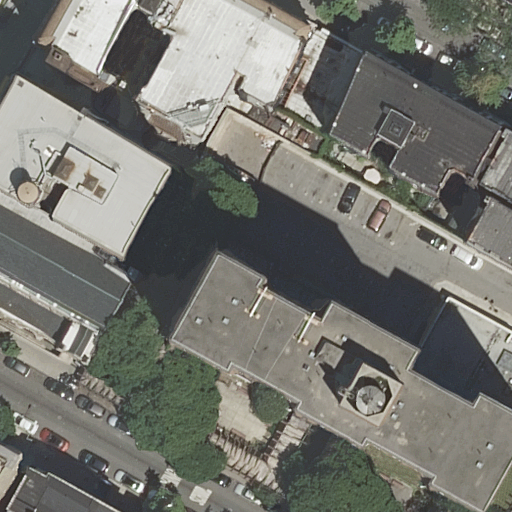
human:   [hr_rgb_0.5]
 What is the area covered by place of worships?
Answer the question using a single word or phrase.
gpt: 440m2

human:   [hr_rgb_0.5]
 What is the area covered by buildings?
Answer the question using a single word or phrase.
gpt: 3406m2

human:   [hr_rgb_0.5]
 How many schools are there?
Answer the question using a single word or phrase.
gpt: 1

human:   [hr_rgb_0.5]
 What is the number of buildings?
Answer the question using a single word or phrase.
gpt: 10

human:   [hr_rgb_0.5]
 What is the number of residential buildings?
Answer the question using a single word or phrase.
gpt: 10

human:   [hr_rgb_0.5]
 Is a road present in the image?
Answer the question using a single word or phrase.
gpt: yes

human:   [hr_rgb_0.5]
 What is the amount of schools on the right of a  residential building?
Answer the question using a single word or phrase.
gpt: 1

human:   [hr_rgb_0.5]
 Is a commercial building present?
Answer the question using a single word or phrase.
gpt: no

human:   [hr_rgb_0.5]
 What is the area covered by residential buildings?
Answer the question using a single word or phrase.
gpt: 3406m2

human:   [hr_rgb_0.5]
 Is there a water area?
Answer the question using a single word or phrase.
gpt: no

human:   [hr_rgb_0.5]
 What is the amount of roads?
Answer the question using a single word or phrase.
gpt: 3

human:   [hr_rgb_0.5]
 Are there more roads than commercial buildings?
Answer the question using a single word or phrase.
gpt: yes

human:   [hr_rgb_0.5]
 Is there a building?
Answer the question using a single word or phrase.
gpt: yes

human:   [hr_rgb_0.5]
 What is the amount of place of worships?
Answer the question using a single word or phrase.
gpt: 2

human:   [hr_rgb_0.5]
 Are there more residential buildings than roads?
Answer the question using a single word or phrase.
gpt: yes

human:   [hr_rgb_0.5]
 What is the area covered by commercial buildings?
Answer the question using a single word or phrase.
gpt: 0m2

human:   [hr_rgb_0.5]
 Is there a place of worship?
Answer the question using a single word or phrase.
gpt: yes

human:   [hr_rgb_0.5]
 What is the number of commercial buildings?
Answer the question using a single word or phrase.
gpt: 0

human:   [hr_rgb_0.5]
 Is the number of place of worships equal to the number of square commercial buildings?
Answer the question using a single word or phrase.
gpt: no

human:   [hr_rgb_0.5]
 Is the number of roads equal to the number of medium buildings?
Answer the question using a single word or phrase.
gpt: no

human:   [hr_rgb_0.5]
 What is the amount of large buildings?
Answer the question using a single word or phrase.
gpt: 1

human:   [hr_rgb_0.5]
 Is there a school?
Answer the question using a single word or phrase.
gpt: yes

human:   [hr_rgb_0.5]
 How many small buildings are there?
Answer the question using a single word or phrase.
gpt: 2

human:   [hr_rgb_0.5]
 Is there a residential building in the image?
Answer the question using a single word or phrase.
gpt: yes

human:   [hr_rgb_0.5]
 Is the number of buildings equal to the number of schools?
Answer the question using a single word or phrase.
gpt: no

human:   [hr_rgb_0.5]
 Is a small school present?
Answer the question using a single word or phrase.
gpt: no

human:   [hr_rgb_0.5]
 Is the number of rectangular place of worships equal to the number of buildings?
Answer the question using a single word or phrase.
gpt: no

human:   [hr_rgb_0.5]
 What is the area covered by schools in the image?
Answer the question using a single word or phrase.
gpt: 190m2

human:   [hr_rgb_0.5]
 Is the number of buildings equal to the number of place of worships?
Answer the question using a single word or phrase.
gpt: no

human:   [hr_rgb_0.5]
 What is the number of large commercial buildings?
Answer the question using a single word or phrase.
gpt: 0

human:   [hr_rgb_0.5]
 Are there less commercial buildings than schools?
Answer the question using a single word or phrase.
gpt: yes

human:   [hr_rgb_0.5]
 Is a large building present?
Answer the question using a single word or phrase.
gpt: yes

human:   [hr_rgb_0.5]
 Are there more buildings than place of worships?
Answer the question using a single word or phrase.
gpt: yes

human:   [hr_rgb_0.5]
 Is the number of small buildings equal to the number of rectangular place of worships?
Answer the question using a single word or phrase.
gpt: yes

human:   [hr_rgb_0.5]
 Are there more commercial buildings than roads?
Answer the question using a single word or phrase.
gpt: no

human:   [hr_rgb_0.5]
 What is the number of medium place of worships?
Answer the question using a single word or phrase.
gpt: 2

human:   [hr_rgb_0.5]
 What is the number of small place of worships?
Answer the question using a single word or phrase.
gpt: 0

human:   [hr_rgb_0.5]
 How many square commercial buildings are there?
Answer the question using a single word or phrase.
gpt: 0

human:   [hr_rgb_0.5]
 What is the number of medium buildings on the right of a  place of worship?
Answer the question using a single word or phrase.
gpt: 4

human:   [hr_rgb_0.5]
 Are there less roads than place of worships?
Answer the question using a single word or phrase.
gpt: no

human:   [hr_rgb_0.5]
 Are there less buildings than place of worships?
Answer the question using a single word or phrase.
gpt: no

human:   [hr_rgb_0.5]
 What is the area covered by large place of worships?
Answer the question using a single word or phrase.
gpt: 0m2

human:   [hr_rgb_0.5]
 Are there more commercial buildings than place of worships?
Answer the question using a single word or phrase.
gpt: no

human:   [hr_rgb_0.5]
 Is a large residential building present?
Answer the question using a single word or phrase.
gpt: yes

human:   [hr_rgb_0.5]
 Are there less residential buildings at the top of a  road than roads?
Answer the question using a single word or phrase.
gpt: no

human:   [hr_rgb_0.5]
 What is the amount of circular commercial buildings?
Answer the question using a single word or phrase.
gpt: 0

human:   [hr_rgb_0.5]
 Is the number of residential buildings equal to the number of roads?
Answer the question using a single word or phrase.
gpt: no

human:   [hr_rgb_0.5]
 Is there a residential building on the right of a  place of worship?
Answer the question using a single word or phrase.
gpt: yes

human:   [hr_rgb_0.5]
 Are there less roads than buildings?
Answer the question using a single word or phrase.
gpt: yes

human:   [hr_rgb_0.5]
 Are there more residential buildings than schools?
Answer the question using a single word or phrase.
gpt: yes

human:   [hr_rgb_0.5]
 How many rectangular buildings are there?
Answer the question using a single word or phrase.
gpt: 5

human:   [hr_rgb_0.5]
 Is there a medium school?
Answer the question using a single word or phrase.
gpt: yes

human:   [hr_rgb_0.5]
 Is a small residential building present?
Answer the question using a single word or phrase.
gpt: yes

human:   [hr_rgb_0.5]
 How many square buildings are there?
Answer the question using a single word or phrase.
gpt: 0

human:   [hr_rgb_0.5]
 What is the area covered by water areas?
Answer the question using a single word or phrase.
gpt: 0m2

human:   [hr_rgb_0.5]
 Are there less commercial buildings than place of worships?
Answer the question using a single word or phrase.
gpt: yes

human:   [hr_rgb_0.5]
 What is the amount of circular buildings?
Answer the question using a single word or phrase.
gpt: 0

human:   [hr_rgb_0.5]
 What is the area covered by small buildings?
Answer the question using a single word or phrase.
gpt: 91m2

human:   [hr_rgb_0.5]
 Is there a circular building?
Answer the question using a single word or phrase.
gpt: no

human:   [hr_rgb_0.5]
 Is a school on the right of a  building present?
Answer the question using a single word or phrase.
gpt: yes

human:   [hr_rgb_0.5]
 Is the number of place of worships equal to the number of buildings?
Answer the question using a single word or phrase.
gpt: no

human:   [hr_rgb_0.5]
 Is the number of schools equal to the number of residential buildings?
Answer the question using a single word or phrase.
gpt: no

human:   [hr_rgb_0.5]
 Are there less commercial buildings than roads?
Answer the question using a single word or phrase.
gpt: yes

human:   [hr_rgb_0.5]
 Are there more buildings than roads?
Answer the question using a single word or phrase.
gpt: yes